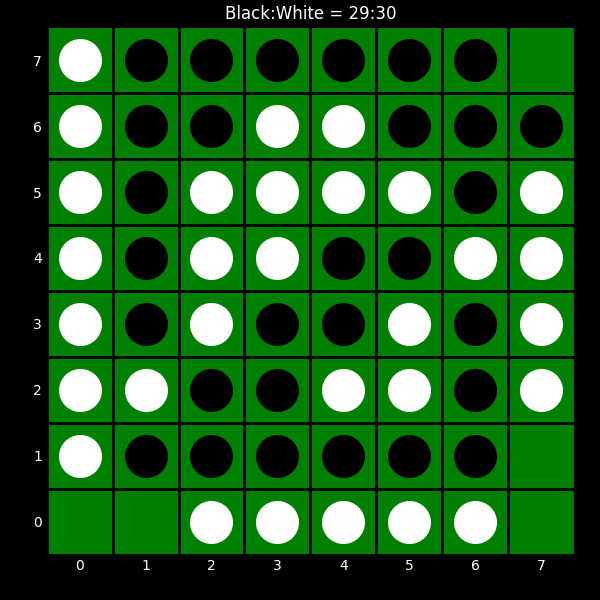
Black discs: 29
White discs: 30